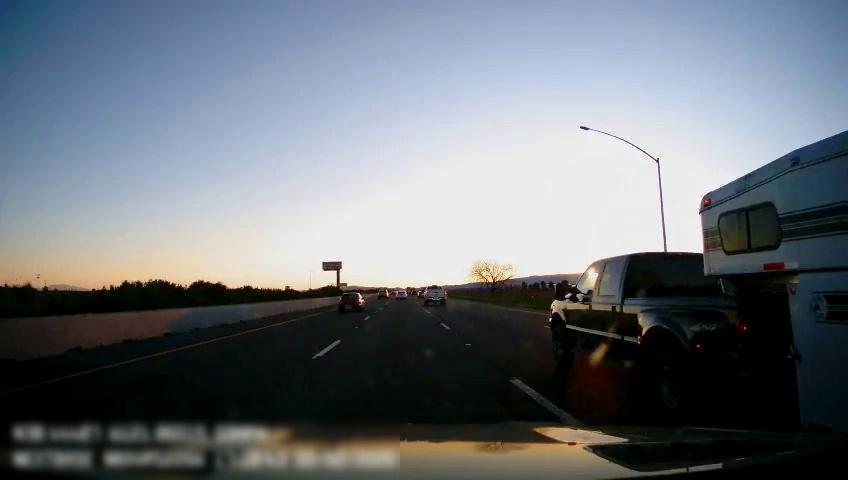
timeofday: Dusk/Dawn/Twilight
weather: Sunny
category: Drivable Space
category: Vehicles | Truck
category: Vehicles | Truck
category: Vehicles | Other LV
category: Vehicles | SUV
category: Vehicles | Car
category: Vehicles | Car
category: Lanes | Current Lane
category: Lanes | Alternate Lane
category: Lanes | Alternate Lane
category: Lanes | Alternate Lane